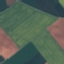
Label: AnnualCrop